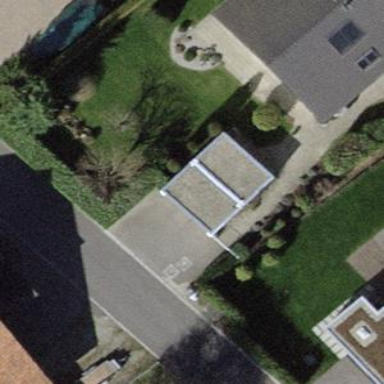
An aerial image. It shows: Garage.